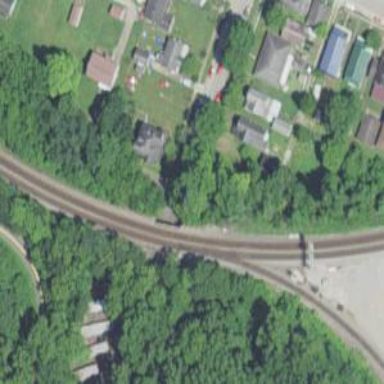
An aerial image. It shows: Bridge over railway line.